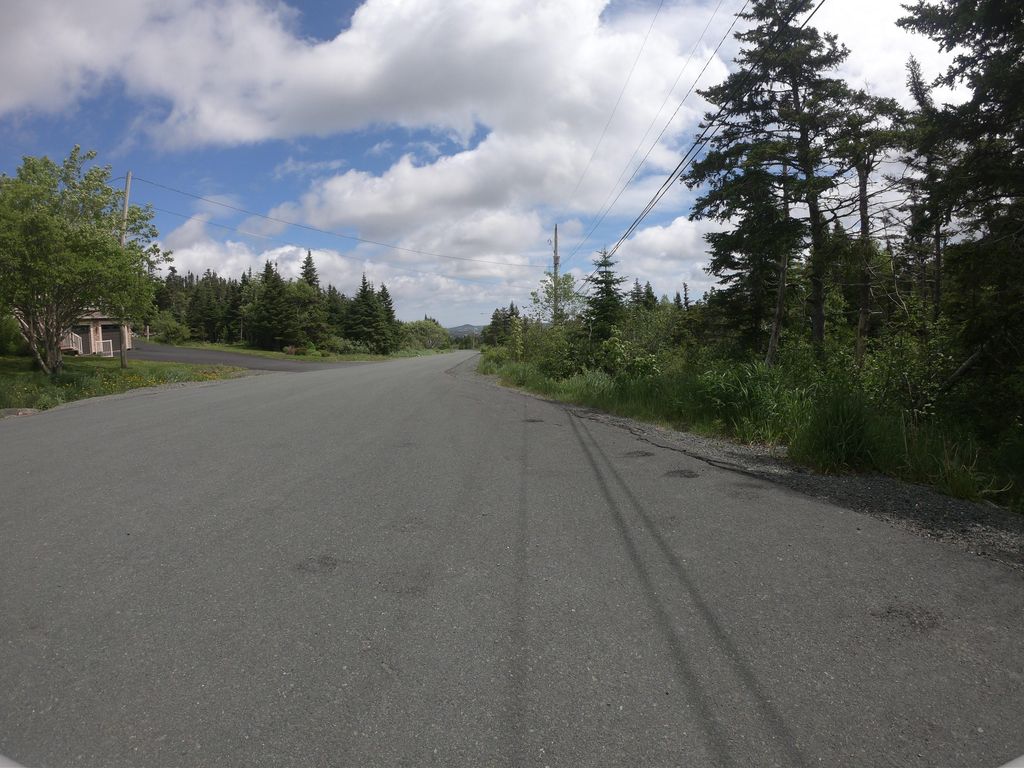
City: st_johns